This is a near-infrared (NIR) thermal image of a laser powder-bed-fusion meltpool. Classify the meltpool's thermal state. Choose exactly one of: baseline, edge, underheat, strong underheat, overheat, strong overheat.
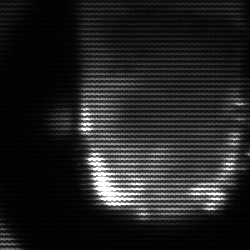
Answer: baseline